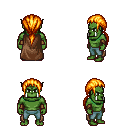
a pixel art fantasy rpg character, male body template, orc, green skin, brown cape, teal pants, light blonde ponytail hairstyle, leather bracers, four views (front, back, left, right), 2x2 character sprite sheet, small pixel art, hard edges, no anti-aliasing